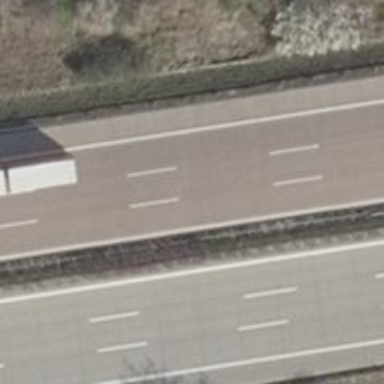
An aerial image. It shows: Motorway with concrete surface.